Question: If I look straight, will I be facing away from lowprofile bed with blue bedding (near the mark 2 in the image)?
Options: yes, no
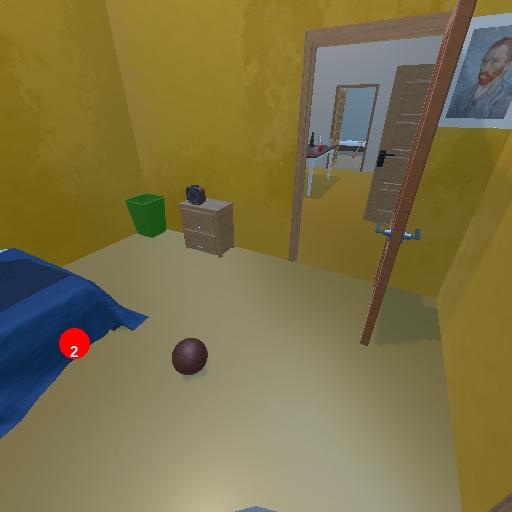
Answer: yes